Interaction volume radius: 5 \u00c5
Interaction volume height: 15 \u00c5
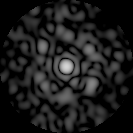
Disorder parameter: 0.844